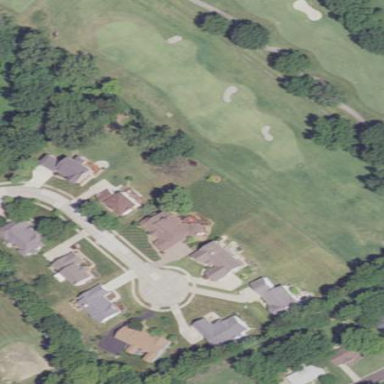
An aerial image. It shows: Lush green grass area used as driving range for golf.